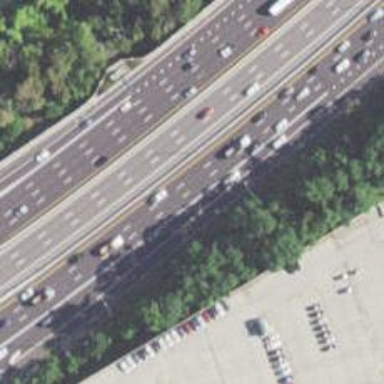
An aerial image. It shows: View of motorway.